Question: I'm using bootstrap and I tried to use the ajaxtoolkit control (tabContainer) in my aspx webpage but i got a problem in the header text display as it's show in the folowing image. i run it under IE too and i got the same problem.
i'm using the latest version of bootstrap and Jquery. Any help ? thanks in advance.

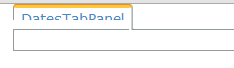
Answer: Add this to your style sheet:
'''
.ajax__tab_xp .ajax__tab_header .ajax__tab_tab
{
height:25px !important;
}
'''